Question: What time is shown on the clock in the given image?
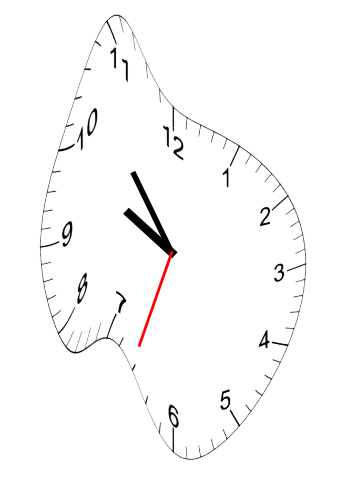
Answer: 09:53:33